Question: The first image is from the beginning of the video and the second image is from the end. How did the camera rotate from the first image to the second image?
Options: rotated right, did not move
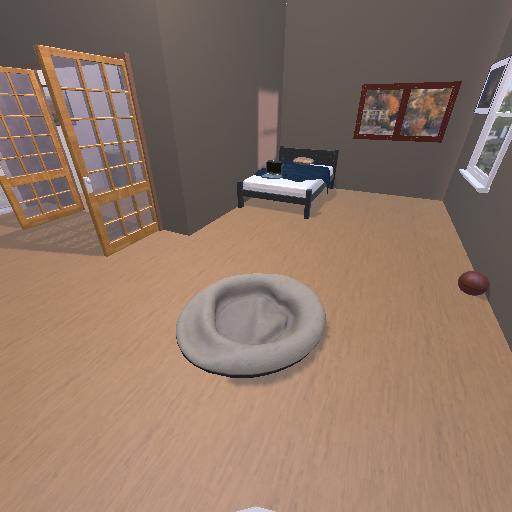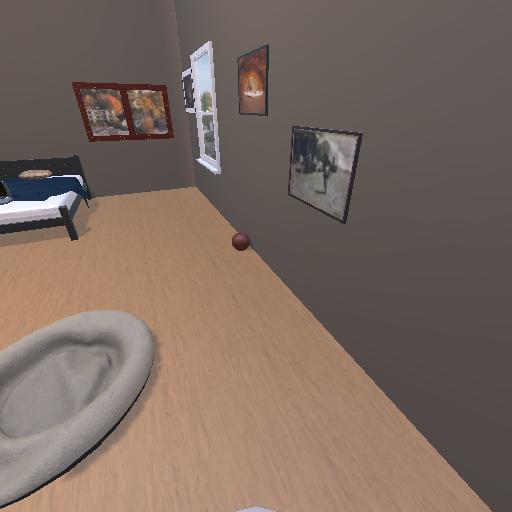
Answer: rotated right